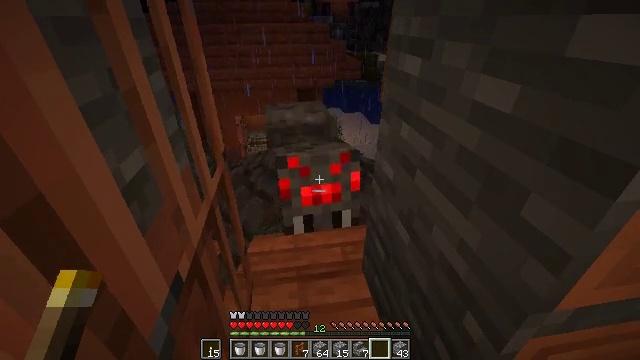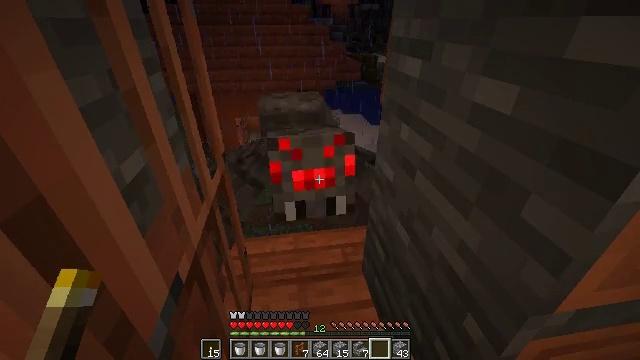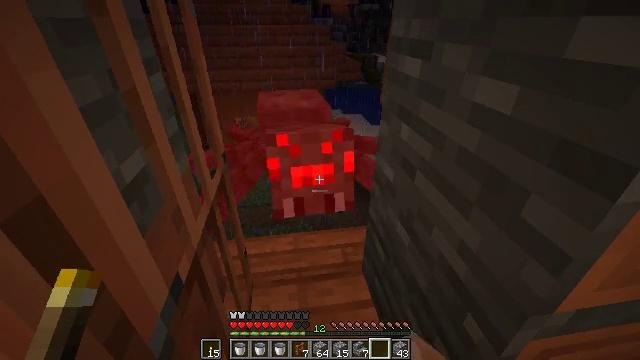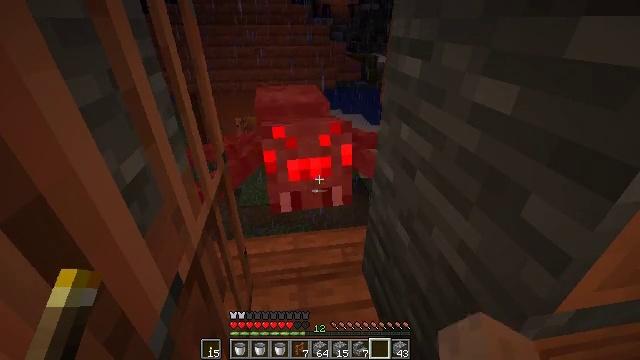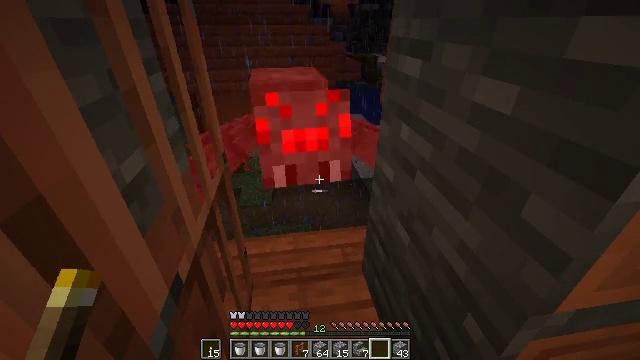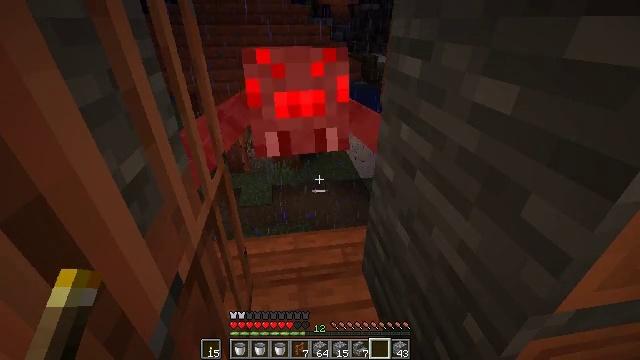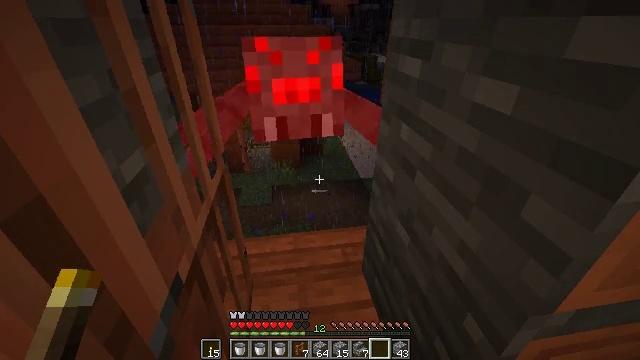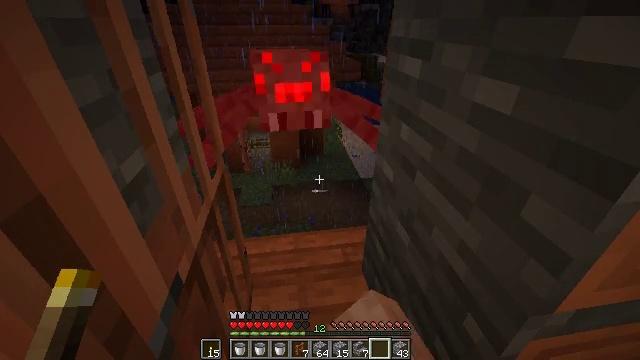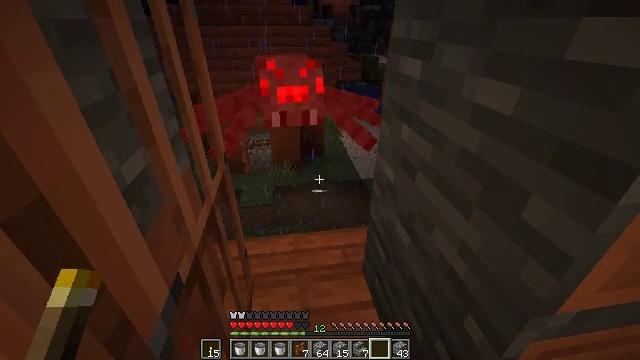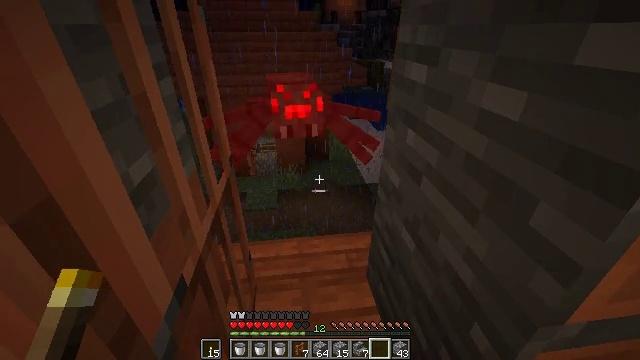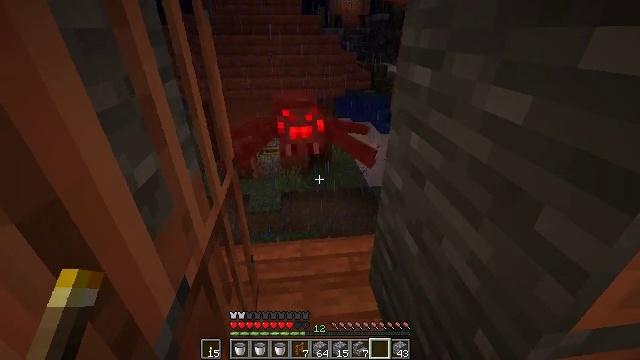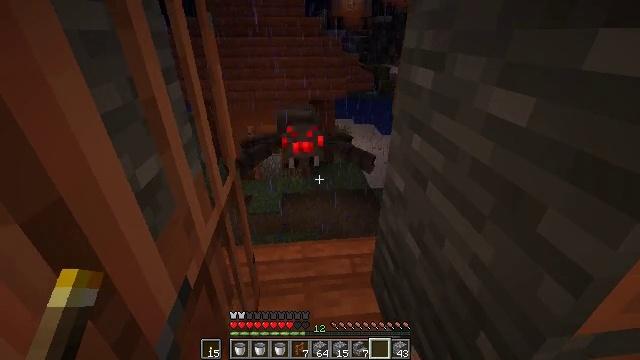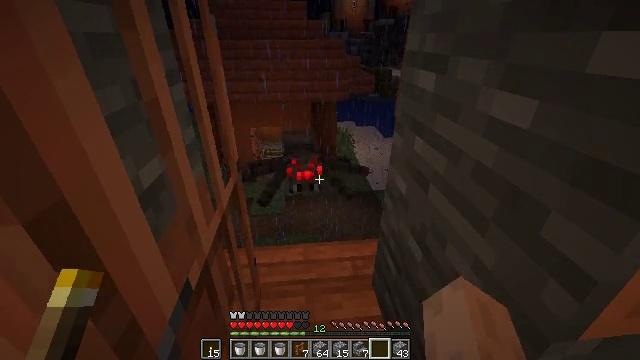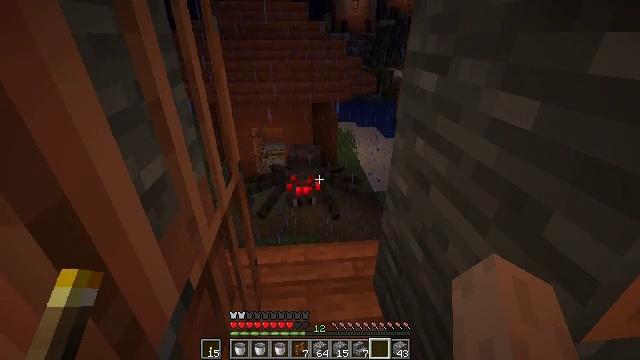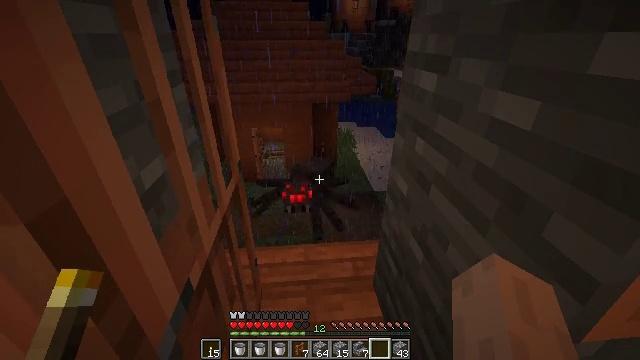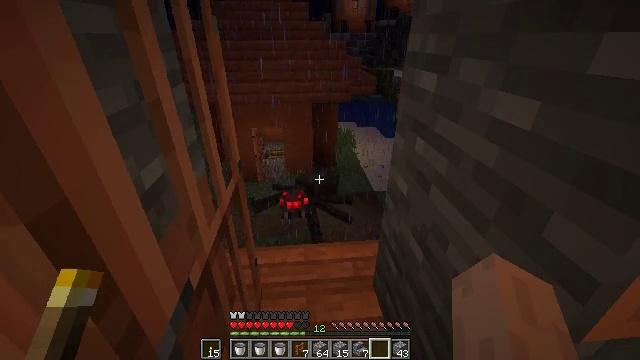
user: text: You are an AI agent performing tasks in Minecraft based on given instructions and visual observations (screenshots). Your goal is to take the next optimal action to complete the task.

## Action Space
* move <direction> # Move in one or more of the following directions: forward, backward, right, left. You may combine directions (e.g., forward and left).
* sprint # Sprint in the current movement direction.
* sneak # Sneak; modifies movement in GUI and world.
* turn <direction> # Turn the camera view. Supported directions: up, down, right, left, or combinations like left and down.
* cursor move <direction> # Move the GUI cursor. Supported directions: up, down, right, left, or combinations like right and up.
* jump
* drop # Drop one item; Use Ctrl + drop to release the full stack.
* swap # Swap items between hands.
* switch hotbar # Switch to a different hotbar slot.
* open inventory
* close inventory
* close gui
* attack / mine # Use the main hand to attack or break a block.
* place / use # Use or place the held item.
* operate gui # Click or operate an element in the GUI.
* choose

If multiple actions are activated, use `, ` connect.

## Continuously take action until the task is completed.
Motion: motion action
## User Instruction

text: Kill the spider.
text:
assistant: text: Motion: no_op
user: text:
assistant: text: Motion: attack / mine
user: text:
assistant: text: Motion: attack / mine
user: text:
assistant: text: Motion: attack / mine
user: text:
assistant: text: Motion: no_op
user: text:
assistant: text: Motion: attack / mine
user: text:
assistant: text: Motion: attack / mine
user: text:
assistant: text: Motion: attack / mine
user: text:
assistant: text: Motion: turn left
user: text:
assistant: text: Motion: no_op
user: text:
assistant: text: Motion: no_op
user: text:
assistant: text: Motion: no_op
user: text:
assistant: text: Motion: no_op
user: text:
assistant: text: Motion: no_op
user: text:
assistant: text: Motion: no_op
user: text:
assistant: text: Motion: no_op
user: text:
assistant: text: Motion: no_op
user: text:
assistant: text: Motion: no_op
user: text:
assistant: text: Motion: no_op
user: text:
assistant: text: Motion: no_op
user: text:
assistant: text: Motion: no_op
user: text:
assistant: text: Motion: no_op
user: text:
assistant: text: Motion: no_op
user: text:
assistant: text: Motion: no_op
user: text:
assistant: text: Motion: no_op
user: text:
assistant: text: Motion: no_op
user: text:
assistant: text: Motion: no_op
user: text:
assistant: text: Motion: no_op
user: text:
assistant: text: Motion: no_op
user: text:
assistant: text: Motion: no_op